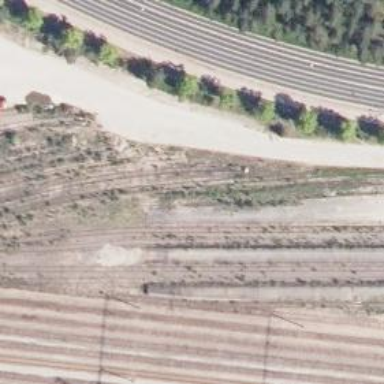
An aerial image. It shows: Rail spur service.